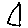
Label: triangle